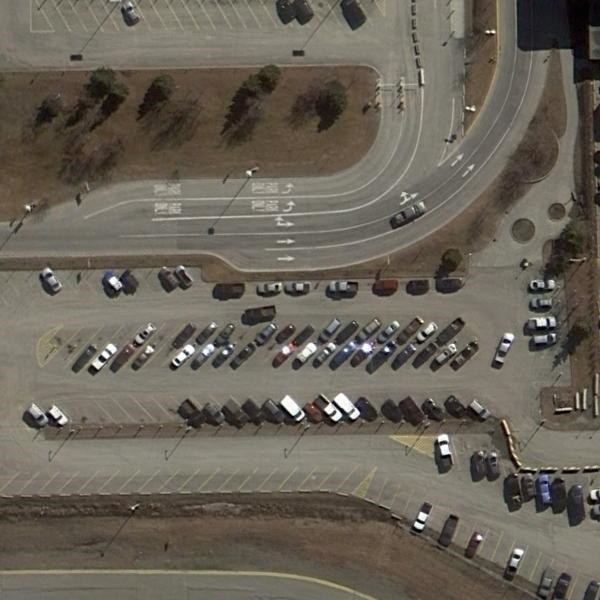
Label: Parking